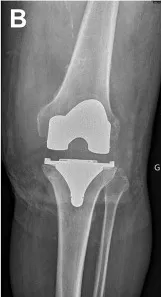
(B) X-ray at initial presentation.
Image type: radiology (x_ray)